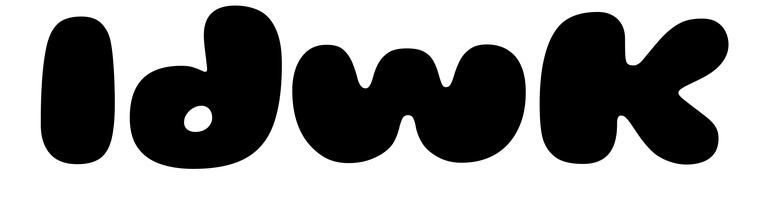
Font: Gluten_Black